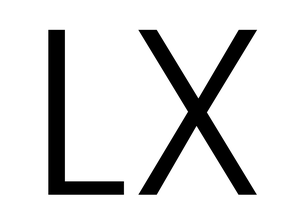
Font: Poppins-Light